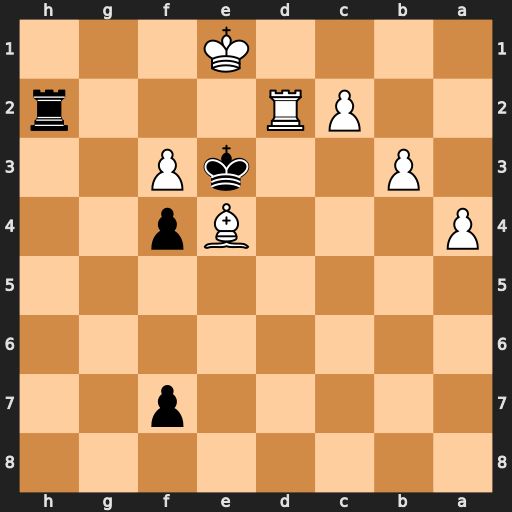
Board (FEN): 8/5p2/8/8/P3Bp2/1P2kP2/2PR3r/4K3
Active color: b
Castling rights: -
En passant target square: -
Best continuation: Rh1#